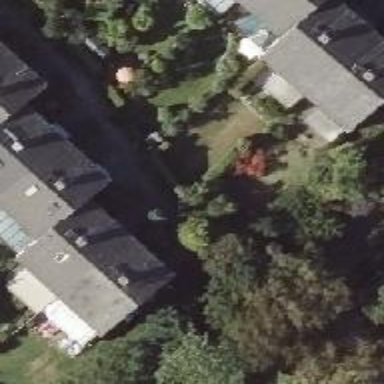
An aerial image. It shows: Gabled roofed house.